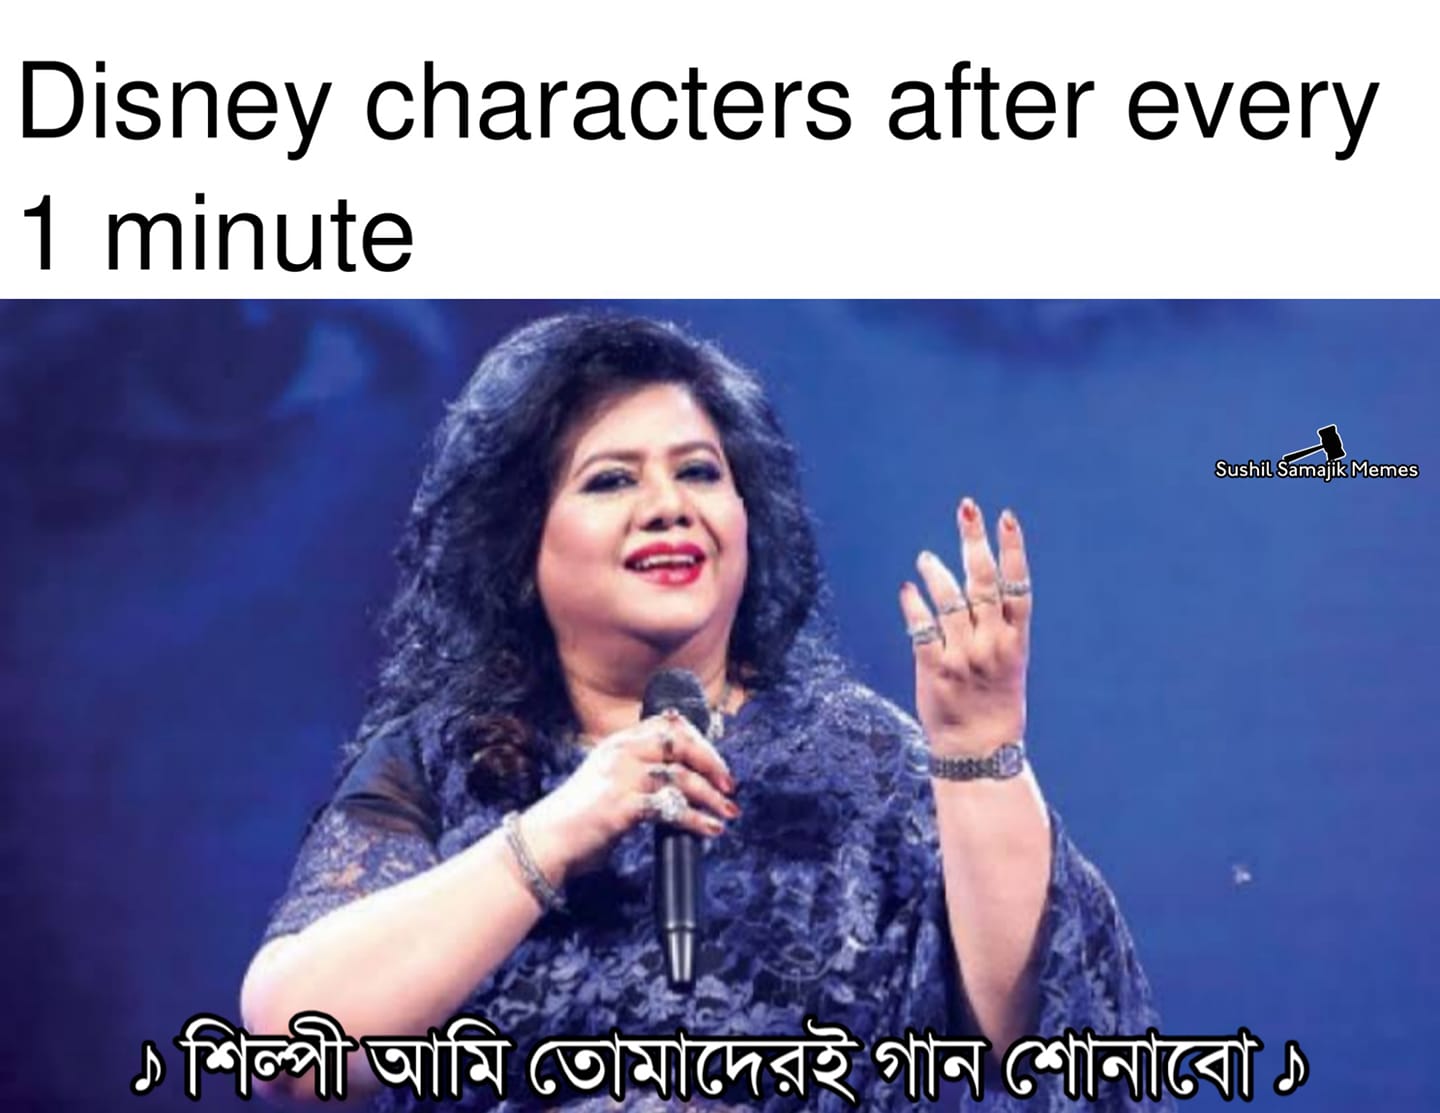
Caption: Disney characters after every 1 minute    শিল্পী আমি তোমাদেরই গান শোনাবো
Label: non-hate